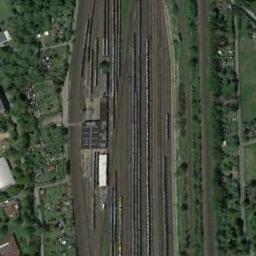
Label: railway